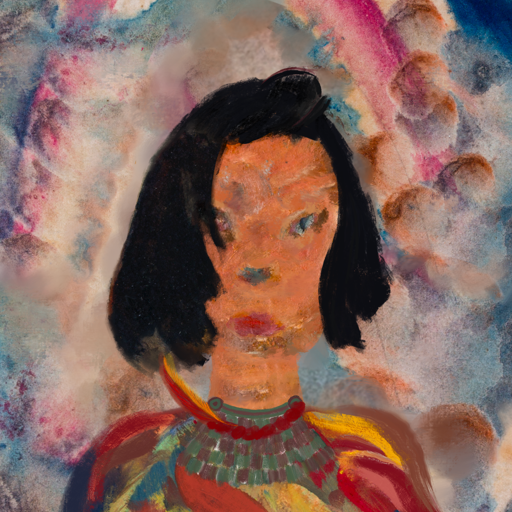
Background: Rupkatha, Head And Neck Front: Boggyland, Face Front: Boggyland, Bust: Mother_And_Son_Son, Hair Front: Mosgoul, Head Accessory: Blank, Second Necklace: After_Raid, Necklace: Pipe, Baby: Blank